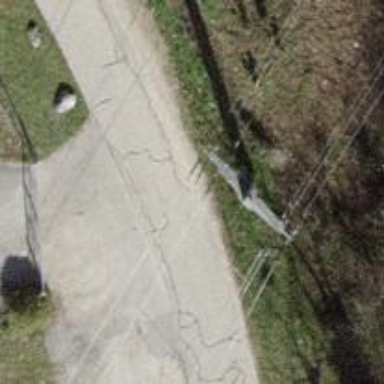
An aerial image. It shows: Concrete power pole.